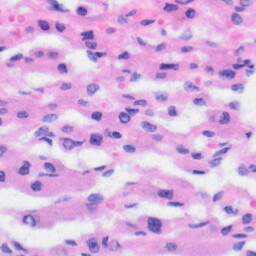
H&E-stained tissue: Liver